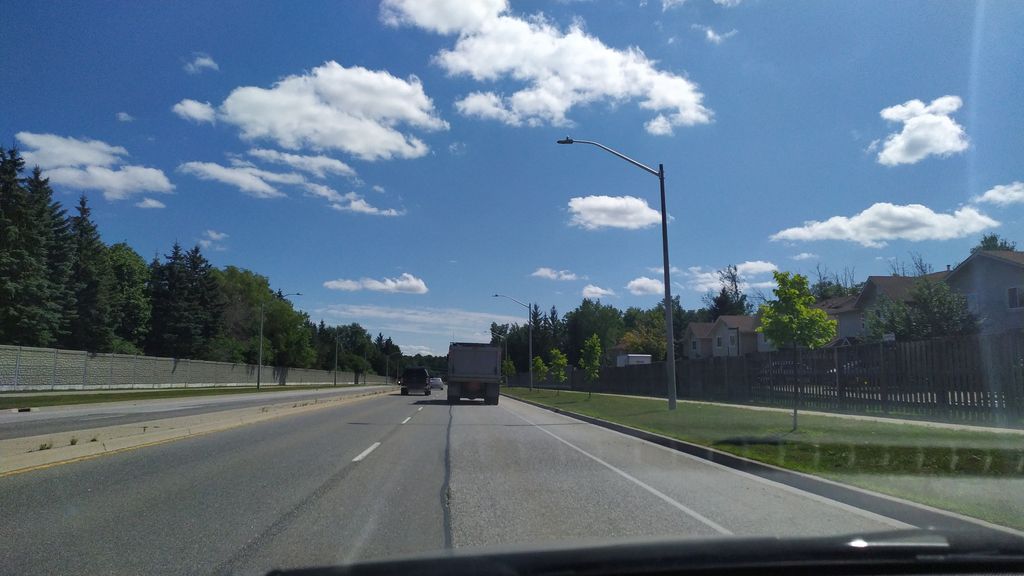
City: kitchener-waterloo